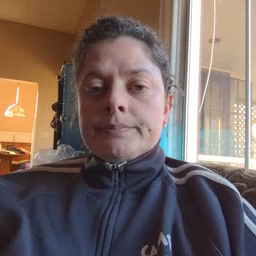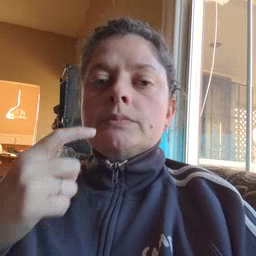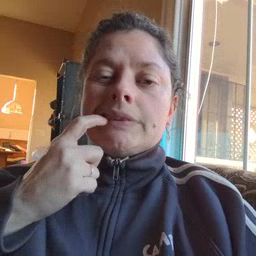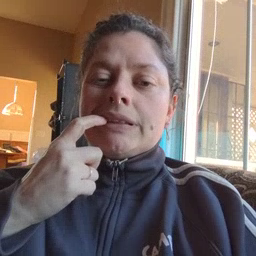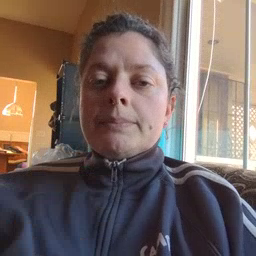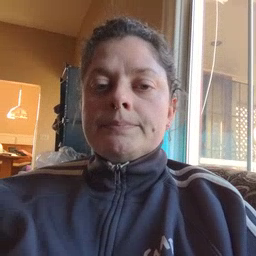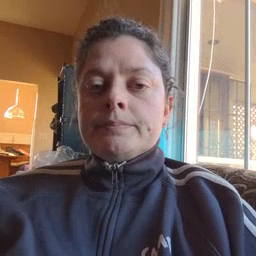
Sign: tooth